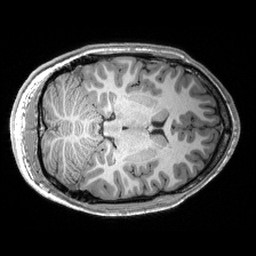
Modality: T1w
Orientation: axial
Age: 22
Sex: male
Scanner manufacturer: siemens
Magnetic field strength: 3 T
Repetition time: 2.53 s
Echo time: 0.00299 s